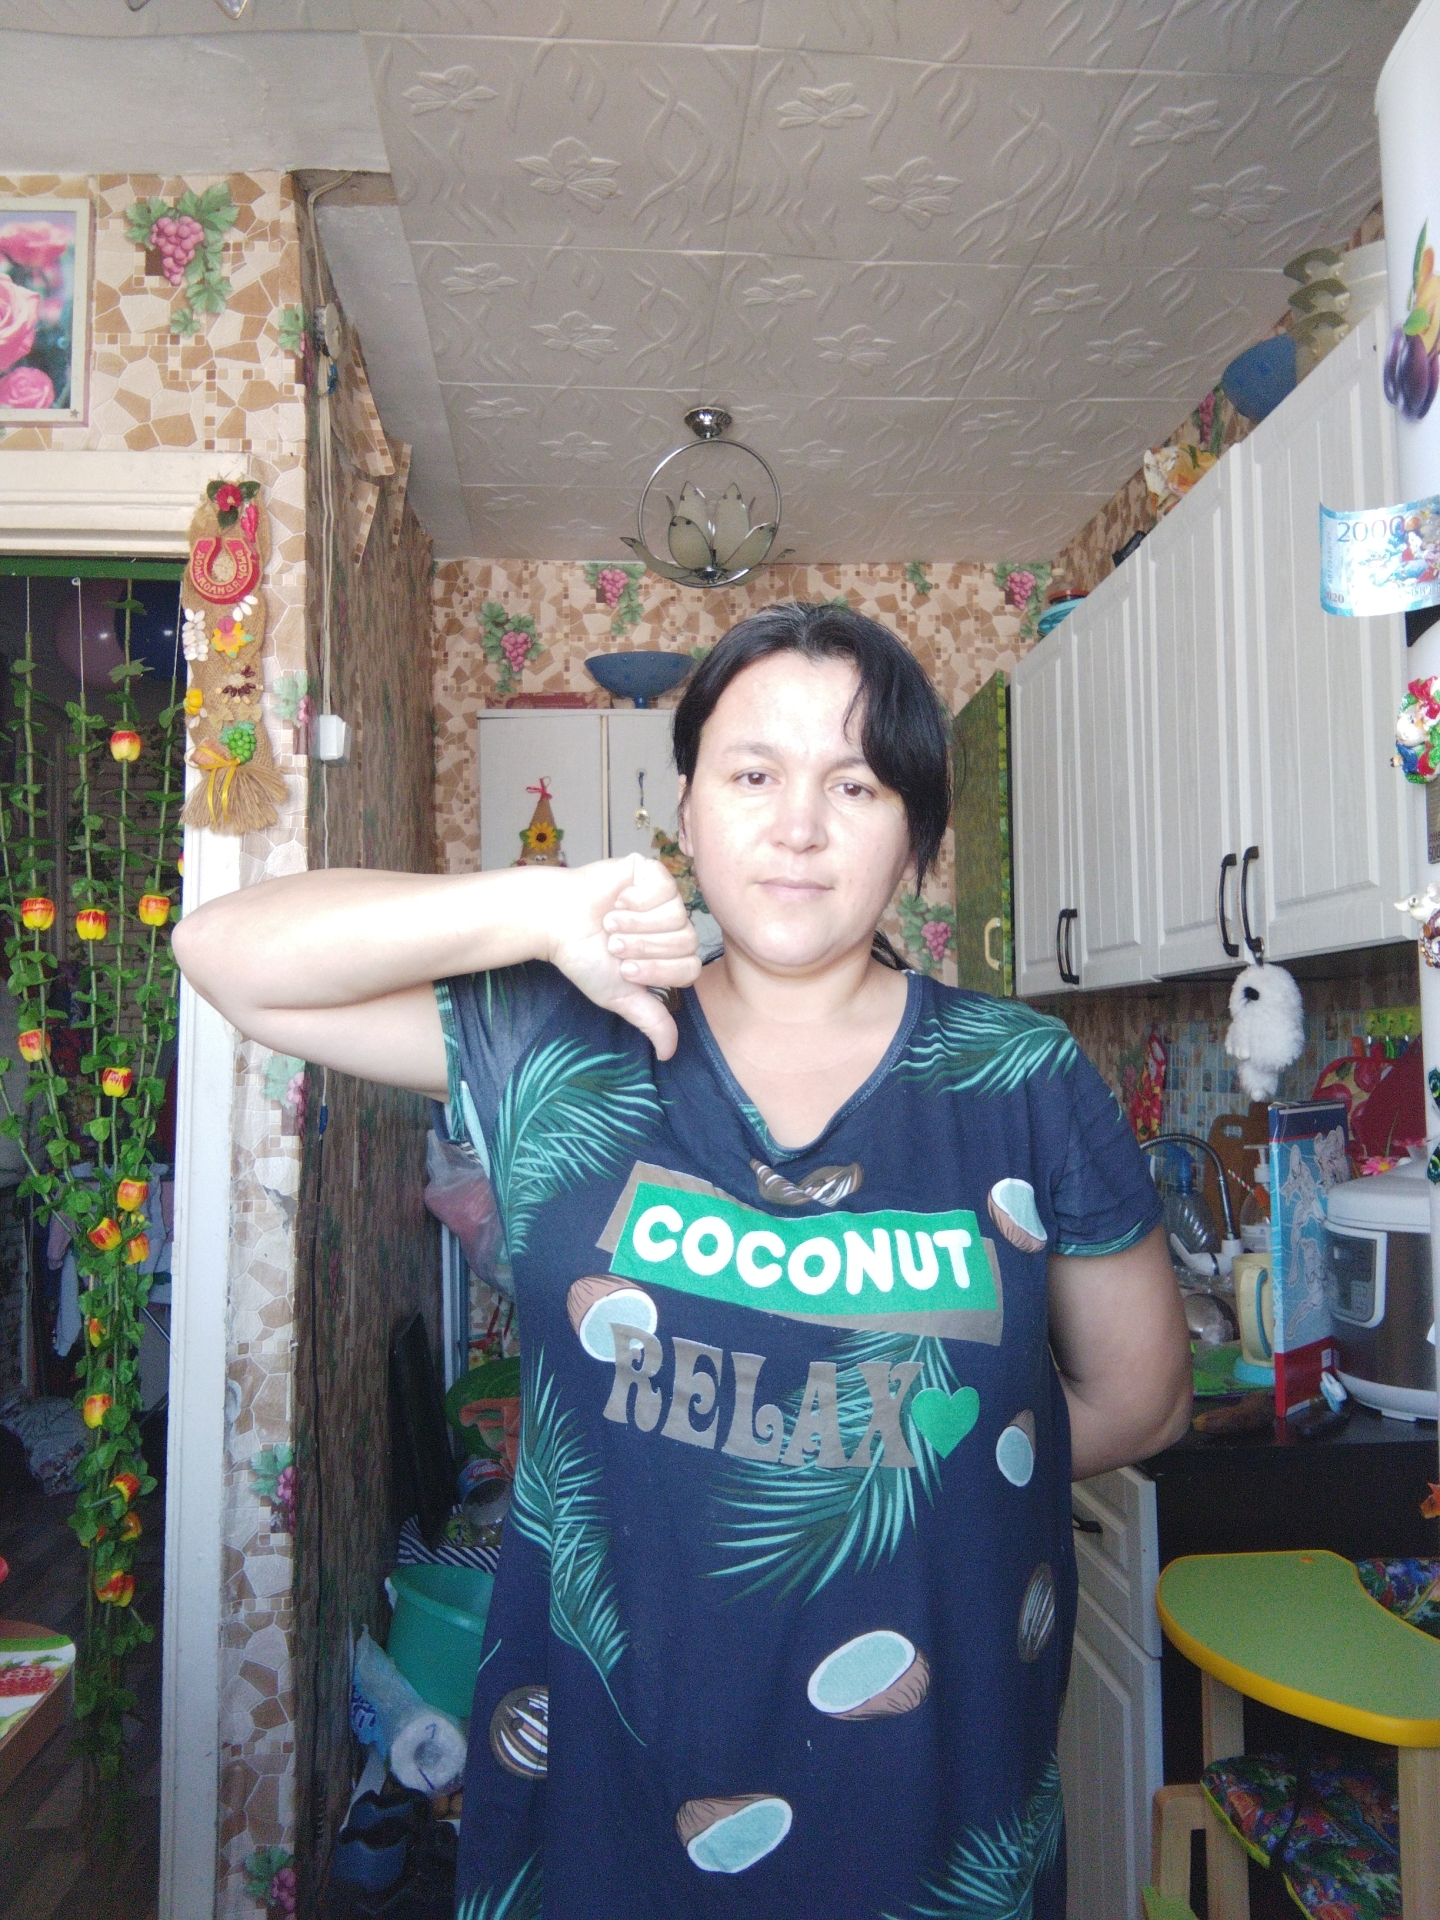
Label: noise